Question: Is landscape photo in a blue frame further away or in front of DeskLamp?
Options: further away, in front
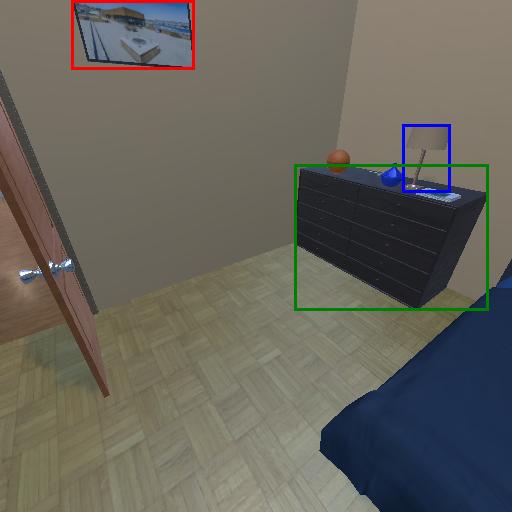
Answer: further away